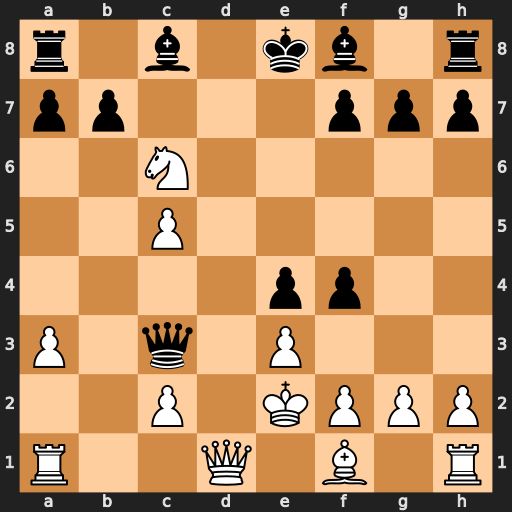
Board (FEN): r1b1kb1r/pp3ppp/2N5/2P5/4pp2/P1q1P3/2P1KPPP/R2Q1B1R
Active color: w
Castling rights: kq
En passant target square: -
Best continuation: Qd8#